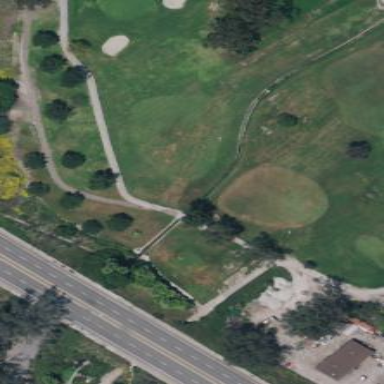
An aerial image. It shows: Grassy area designated as golf fairway.